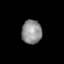
Tissue: lung
Cell type: Others
Senescence score: 0.2372
Nuclear area (px): 474
Mean DAPI intensity: 142.859